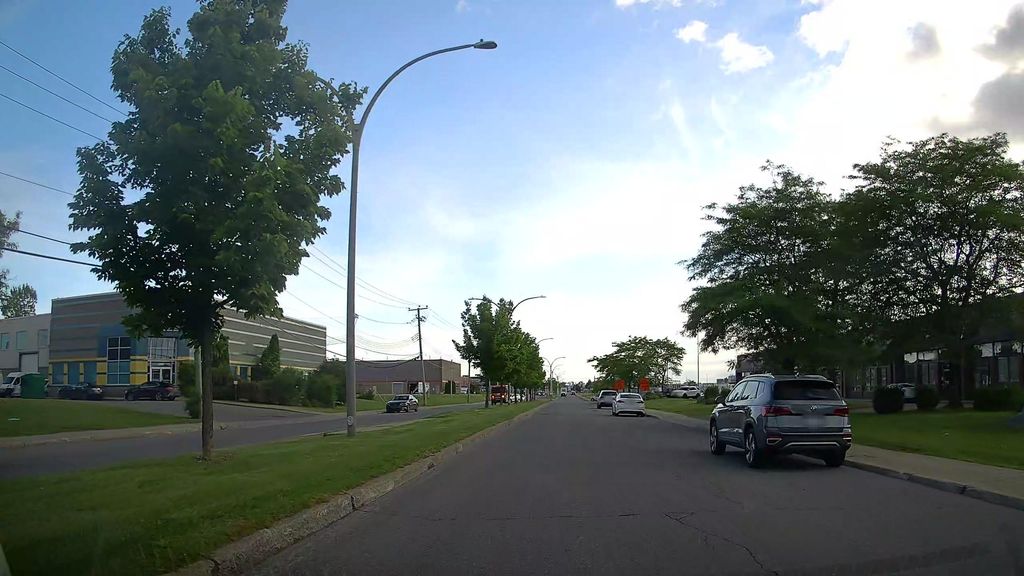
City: montreal